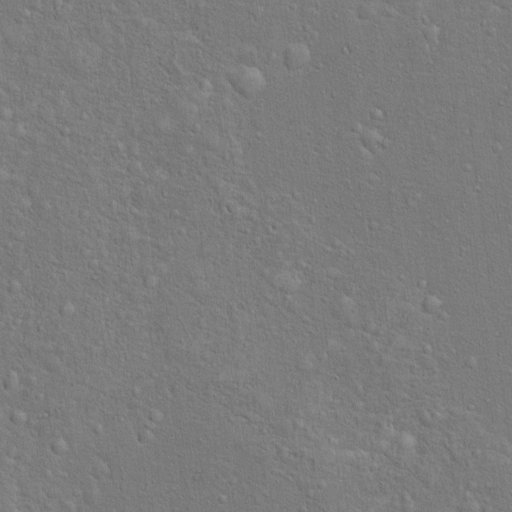
Classes present: Background